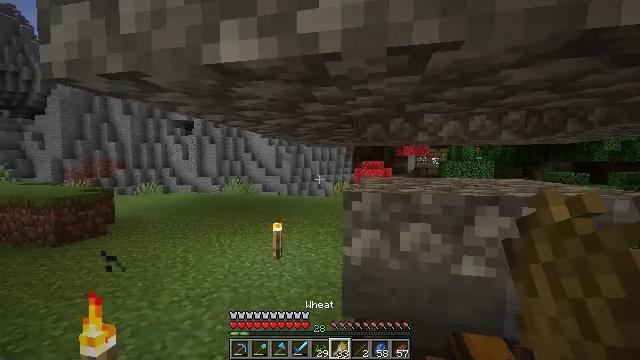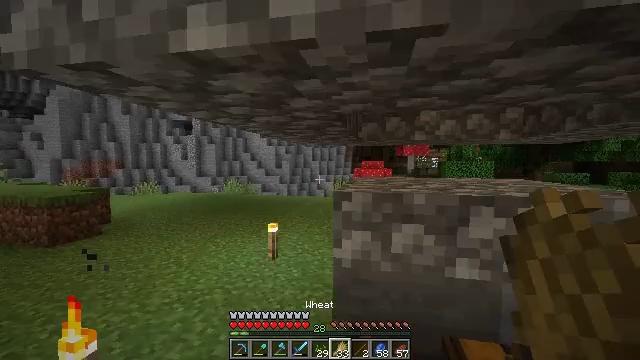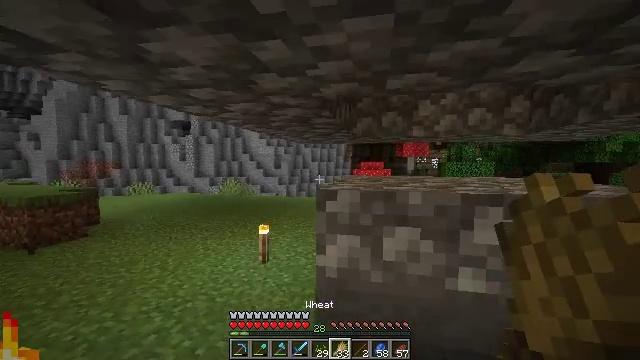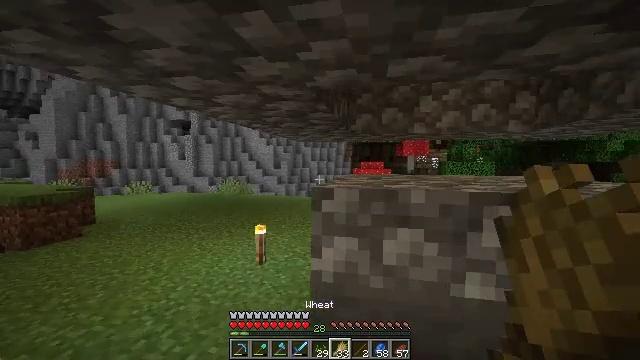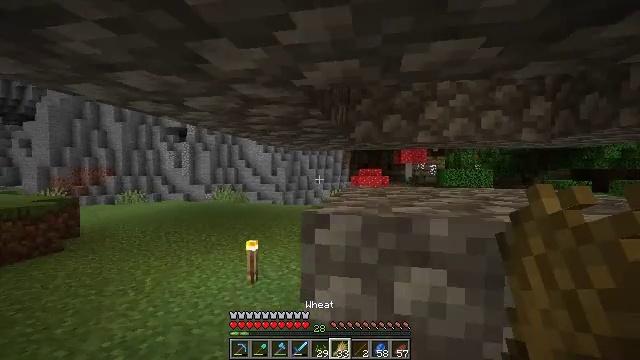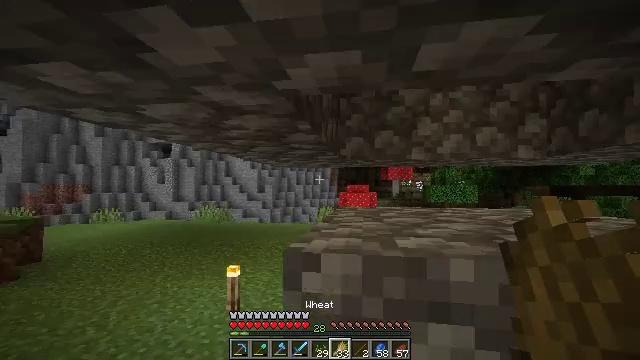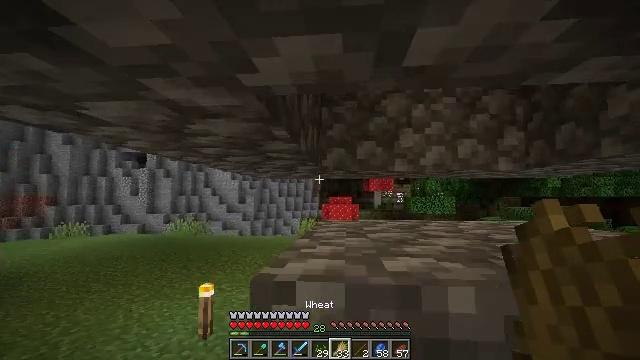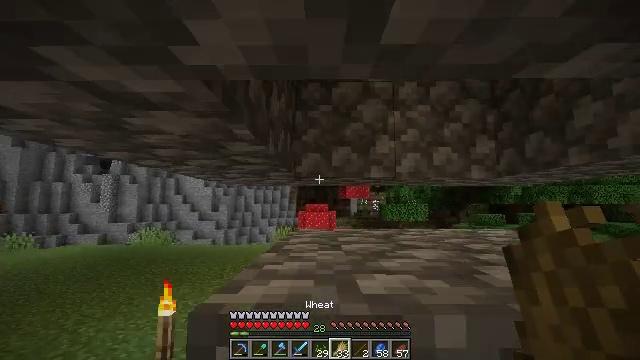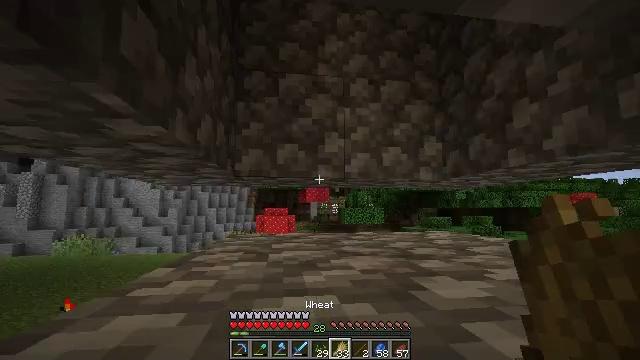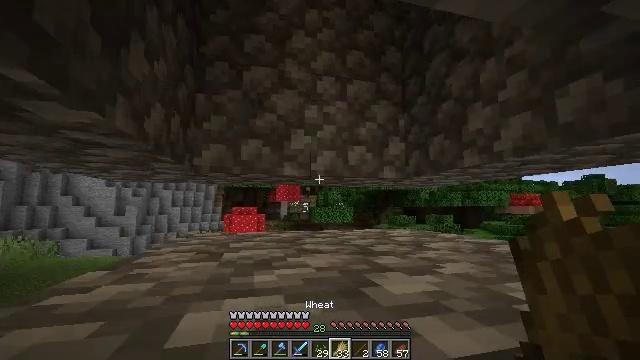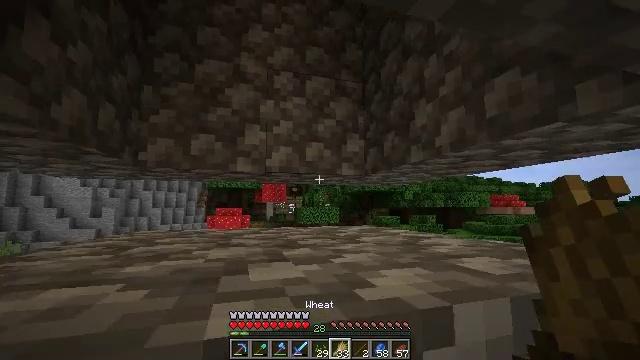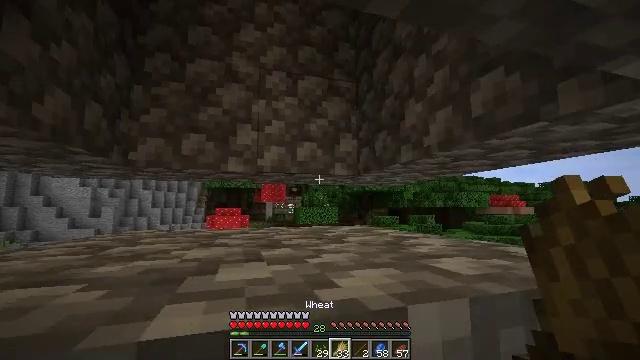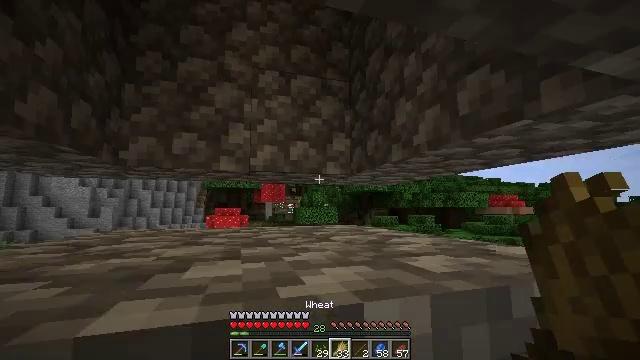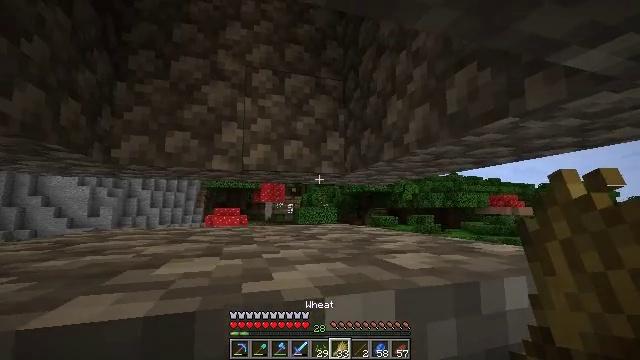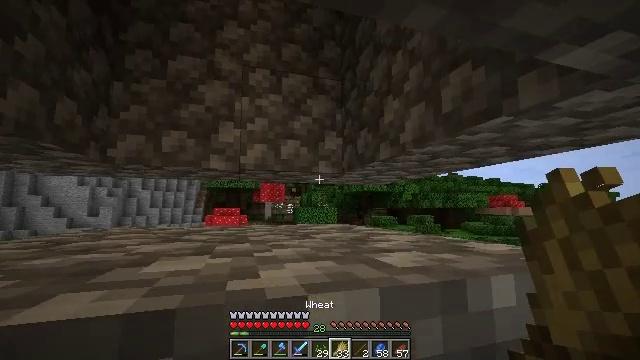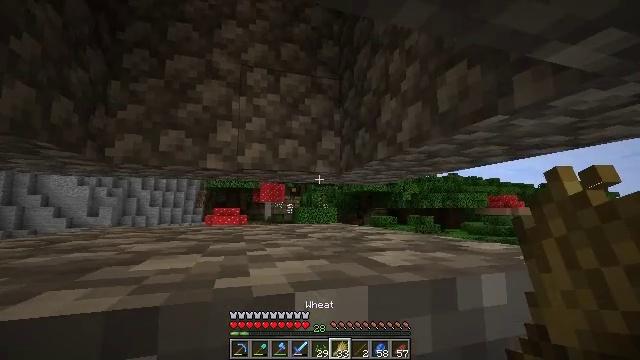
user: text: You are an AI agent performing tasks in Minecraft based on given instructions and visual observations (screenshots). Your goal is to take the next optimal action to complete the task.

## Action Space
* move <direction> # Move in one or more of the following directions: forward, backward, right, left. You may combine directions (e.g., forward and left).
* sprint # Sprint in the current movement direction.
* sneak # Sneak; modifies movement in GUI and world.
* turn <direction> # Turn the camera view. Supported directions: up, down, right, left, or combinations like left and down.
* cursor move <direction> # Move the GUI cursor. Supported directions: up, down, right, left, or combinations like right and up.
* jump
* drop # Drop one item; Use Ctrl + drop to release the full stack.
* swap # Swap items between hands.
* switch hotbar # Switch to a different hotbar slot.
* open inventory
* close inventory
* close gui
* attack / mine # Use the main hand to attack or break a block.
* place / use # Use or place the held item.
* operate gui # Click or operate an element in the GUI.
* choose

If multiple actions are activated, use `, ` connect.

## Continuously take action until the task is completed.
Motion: motion action
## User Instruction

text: Kill the chicken.
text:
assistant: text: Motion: move forward
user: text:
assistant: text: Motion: move forward
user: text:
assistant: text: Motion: move forward
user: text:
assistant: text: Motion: move forward, turn up
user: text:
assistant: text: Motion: move forward, turn right and up
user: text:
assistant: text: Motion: move forward and move right, turn right and up
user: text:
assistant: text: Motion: move forward and move right, turn right and up
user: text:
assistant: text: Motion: move forward and move right, turn right
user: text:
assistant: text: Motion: move right, turn right
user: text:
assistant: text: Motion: move right, turn right
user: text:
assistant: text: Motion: no_op
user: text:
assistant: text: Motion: no_op
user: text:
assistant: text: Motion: no_op
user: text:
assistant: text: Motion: no_op
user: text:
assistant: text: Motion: no_op
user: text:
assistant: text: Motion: no_op
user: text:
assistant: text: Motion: no_op
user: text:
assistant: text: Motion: no_op
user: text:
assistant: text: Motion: no_op
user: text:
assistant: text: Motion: no_op
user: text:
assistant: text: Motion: sneak, turn right
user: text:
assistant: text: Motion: sneak, turn right
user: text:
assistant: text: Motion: sneak, turn right and down
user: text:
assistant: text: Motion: sneak, turn right and down
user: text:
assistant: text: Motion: sneak, turn right and down
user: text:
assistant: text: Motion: move forward, sneak, turn right and down
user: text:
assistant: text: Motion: move forward, sneak, turn down
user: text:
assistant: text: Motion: move forward, sneak, turn down
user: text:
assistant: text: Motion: move forward, turn right and down
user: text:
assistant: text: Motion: move forward, turn down